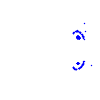
Particle: pion